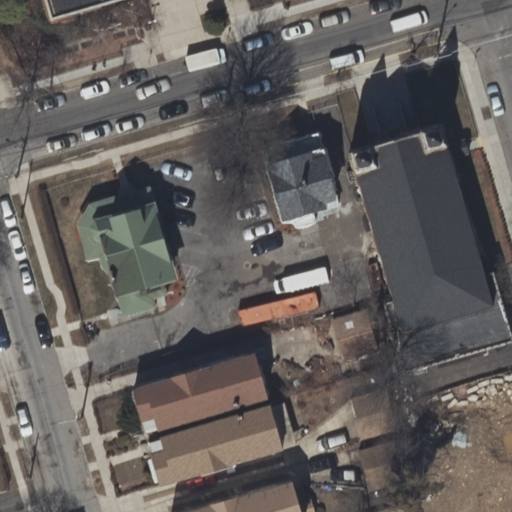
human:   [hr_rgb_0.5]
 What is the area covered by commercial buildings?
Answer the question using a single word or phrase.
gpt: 3205m2

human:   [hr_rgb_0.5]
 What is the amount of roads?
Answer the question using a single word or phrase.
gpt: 3

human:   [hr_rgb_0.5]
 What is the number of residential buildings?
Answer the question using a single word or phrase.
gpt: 0

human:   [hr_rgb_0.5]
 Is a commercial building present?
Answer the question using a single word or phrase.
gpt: yes

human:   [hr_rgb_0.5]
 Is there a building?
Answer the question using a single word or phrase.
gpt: yes

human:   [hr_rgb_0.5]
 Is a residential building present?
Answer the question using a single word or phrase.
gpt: no

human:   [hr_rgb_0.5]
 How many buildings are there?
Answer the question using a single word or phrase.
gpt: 1

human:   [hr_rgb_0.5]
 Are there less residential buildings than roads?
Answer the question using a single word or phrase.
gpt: yes

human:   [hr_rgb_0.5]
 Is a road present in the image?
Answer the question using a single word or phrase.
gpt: yes

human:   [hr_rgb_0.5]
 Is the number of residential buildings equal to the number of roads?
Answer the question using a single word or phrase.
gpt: no

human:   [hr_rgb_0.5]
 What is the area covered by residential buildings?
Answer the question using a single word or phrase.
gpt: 0m2

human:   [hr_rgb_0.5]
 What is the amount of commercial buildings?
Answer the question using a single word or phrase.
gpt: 1

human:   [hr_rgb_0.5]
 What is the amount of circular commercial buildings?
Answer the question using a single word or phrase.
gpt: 0

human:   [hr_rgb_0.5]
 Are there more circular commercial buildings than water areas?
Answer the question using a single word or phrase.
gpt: no

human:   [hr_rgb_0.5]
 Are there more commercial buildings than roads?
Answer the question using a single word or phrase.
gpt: no

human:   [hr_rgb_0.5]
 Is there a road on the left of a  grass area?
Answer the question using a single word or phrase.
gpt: no

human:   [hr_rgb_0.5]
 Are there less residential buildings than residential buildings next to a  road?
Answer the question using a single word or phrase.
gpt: no

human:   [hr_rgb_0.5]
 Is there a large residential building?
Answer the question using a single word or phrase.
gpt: no

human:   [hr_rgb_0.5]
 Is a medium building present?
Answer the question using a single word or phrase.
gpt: no

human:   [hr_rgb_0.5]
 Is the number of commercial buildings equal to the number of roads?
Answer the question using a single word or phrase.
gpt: no

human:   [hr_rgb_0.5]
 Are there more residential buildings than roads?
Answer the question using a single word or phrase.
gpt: no

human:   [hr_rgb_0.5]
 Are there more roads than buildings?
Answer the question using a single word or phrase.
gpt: yes

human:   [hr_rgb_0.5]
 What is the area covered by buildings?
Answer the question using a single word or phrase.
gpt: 3205m2

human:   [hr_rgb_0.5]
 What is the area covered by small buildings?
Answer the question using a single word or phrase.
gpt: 0m2

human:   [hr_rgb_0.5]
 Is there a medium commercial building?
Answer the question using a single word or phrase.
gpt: no

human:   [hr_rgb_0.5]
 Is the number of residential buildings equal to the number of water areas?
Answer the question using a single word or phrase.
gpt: yes

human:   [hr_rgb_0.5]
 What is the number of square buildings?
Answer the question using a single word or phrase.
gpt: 0

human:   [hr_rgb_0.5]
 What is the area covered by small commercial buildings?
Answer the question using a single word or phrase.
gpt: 0m2

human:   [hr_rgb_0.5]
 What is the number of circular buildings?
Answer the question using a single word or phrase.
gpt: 0

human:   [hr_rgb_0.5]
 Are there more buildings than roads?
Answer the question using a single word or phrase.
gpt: no

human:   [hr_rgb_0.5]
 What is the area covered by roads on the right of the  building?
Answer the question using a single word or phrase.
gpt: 0m2

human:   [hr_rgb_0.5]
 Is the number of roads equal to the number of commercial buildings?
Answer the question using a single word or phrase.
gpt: no

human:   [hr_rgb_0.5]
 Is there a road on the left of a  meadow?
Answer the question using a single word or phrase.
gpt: no

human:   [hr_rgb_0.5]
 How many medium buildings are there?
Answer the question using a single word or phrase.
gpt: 0

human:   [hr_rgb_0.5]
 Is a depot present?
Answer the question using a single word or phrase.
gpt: no

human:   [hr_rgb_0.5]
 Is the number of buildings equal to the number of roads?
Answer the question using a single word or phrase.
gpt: no

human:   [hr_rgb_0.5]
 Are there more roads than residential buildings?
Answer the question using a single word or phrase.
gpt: yes

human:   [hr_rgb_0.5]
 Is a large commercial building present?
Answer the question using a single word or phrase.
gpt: yes

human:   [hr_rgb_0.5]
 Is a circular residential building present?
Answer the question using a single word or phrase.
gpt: no

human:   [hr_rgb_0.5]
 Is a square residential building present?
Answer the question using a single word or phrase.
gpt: no

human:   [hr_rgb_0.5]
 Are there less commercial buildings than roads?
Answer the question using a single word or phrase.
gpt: yes

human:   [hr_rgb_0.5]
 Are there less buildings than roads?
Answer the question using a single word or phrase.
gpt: yes

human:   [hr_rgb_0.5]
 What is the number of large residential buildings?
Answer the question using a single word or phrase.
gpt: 0

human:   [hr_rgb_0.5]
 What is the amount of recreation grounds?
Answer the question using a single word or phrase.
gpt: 0

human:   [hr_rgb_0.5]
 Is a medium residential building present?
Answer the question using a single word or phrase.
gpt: no

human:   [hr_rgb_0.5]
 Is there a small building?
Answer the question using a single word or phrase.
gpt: no

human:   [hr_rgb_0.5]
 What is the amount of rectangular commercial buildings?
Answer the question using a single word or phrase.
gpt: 1

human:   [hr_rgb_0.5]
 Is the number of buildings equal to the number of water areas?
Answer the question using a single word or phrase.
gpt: no

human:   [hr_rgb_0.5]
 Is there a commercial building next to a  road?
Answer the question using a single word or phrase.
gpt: yes

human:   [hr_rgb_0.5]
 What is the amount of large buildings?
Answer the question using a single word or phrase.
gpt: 1

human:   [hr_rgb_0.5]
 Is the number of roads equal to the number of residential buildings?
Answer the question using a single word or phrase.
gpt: no

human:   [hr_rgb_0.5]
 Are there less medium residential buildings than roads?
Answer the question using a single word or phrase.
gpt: yes

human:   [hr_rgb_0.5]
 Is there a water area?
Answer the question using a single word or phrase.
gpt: no

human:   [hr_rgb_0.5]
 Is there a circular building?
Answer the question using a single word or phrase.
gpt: no

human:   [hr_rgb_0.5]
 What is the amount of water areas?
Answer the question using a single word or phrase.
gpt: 0

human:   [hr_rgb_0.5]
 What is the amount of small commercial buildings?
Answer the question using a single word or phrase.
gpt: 0

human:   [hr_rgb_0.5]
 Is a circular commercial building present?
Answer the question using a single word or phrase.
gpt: no

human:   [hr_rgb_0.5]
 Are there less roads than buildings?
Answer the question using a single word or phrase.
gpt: no

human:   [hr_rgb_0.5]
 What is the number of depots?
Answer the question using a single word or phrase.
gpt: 0

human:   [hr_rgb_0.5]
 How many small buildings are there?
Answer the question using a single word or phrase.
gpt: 0

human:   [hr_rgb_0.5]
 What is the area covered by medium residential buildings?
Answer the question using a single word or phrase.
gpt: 0m2

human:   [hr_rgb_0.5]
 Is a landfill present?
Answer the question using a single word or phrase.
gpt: no

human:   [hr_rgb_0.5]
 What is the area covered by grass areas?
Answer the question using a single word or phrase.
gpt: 0m2

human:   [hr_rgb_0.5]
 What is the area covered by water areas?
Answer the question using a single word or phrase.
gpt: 0m2